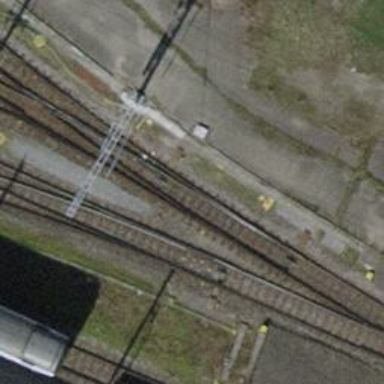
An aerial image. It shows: Railway yard with single rail track. The electrified track has contact line for power supply.